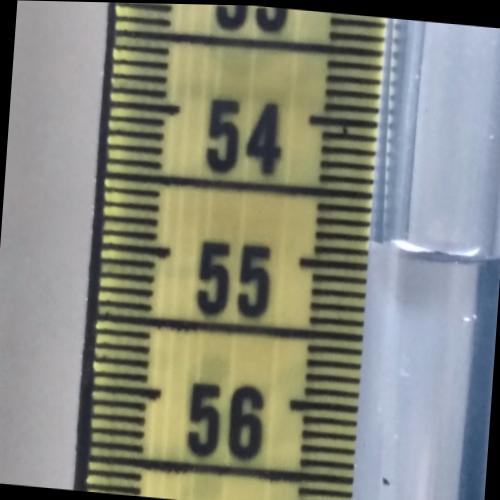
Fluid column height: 54.8 cm